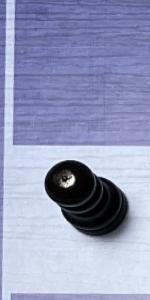
Label: Pawn_Black